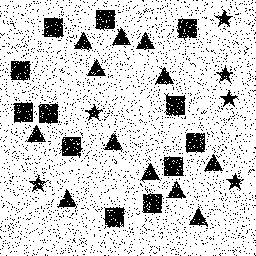
Squares: 12
Triangles: 12
Stars: 6
Total shapes: 30